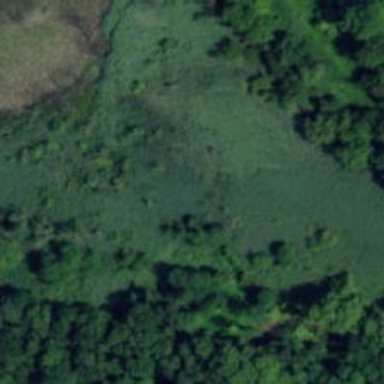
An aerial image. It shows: Marsh wetland.